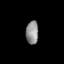
Tissue: lung
Cell type: Myeloid cells
Senescence score: 0.7144
Nuclear area (px): 285
Mean DAPI intensity: 142.919